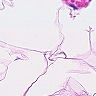
Metastatic tissue present: no